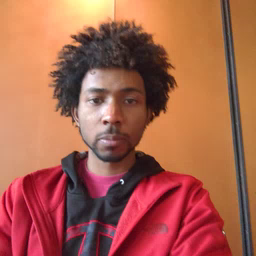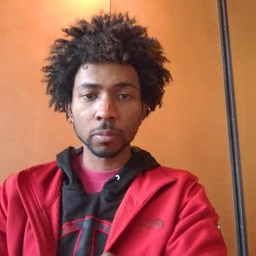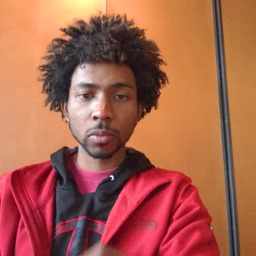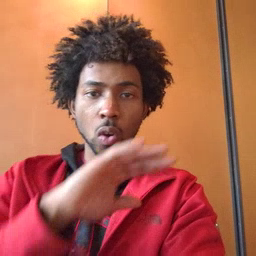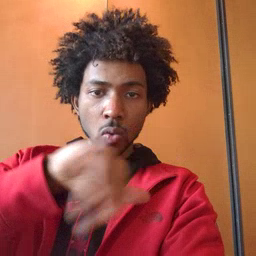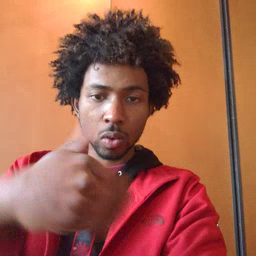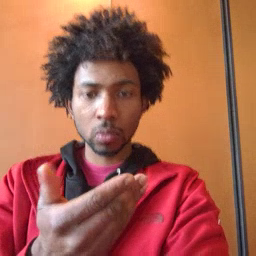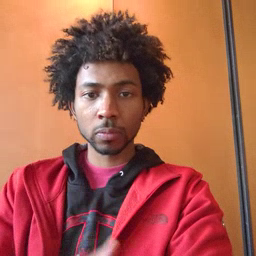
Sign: all